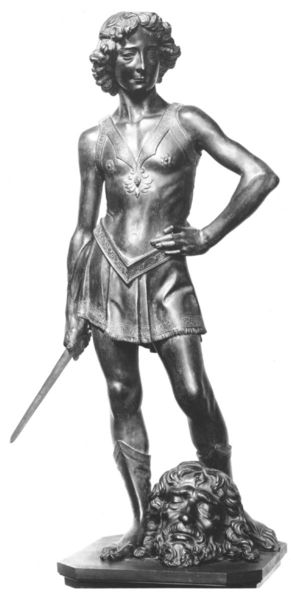
Titel: David
Künstler: Andrea del Verrocchio
Institution: Florenz, Bargello
Schlagwörter: haupt, messer, silber, locken, statue, bronze, schwert, waffe, degen, harnisch, jüngling, david, sieger, goliath